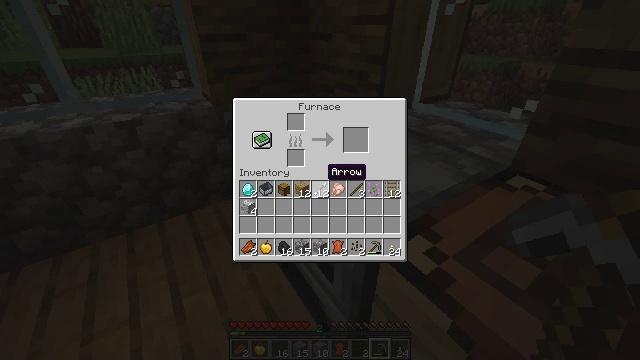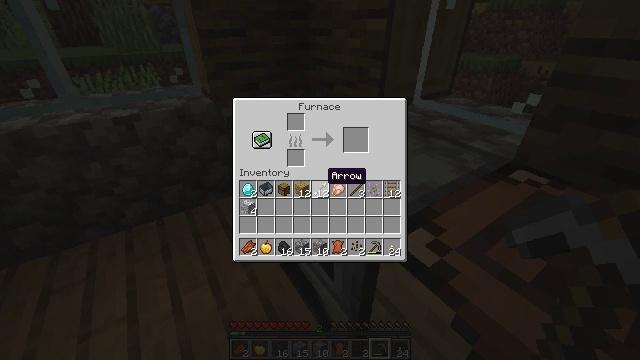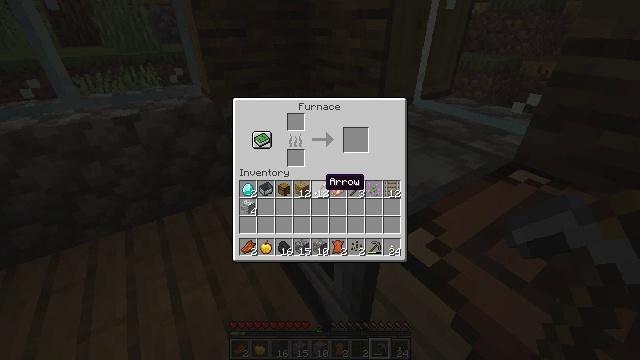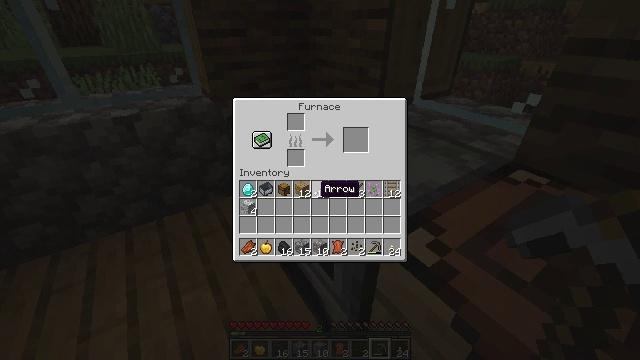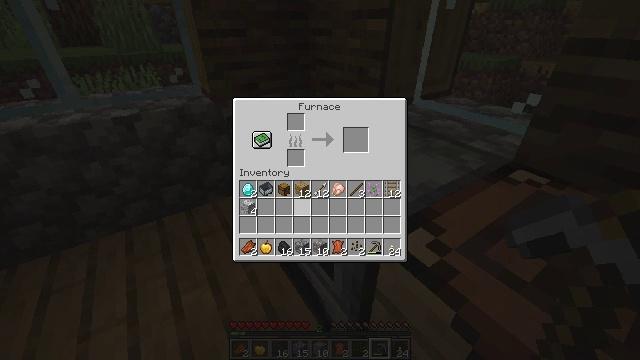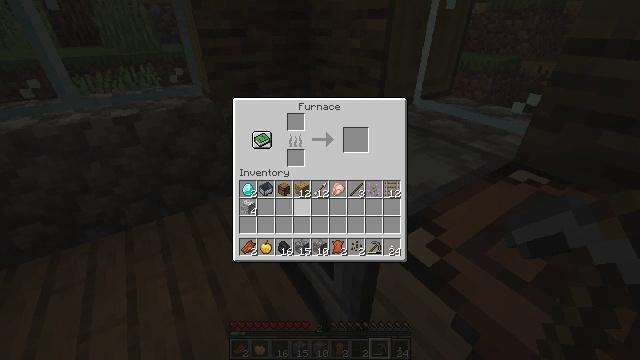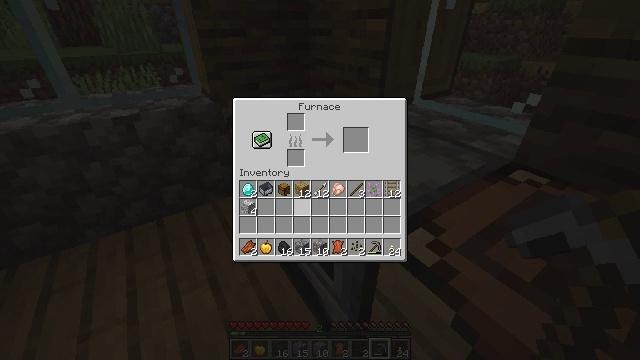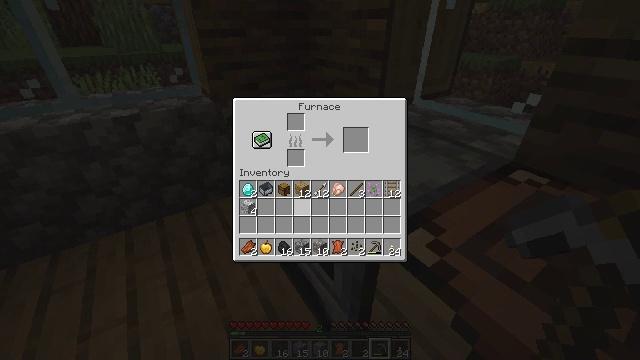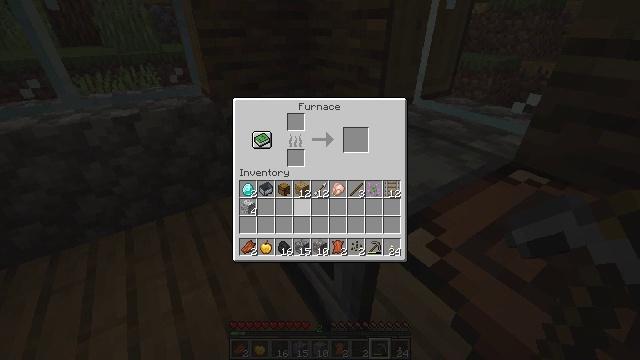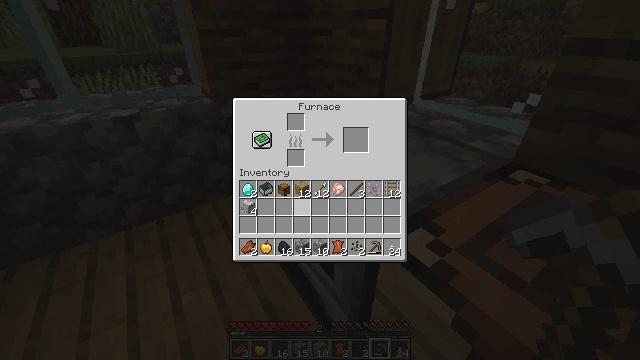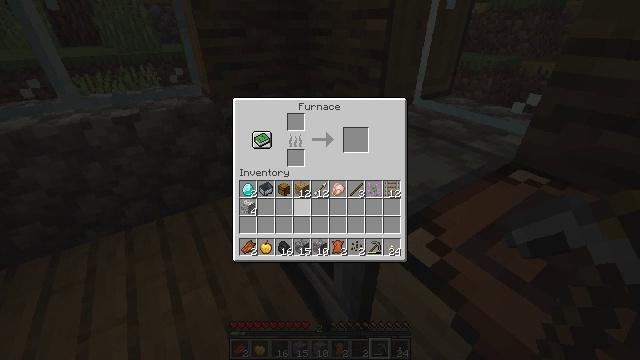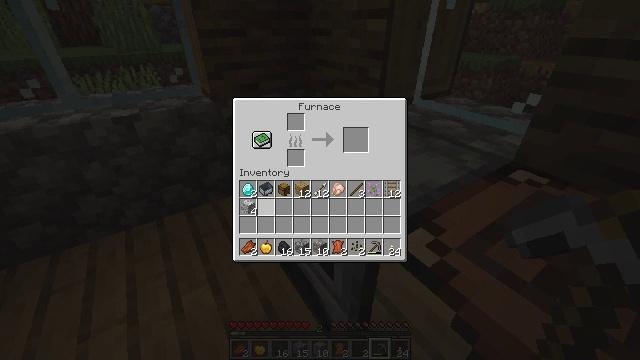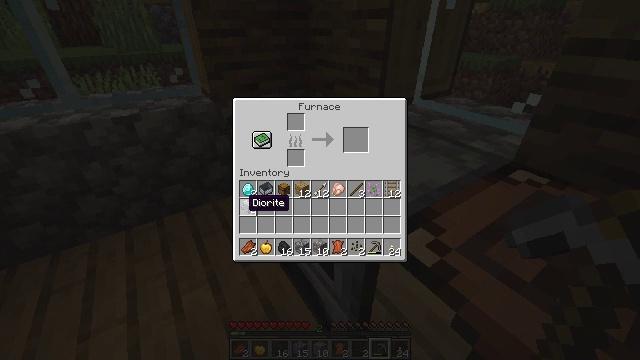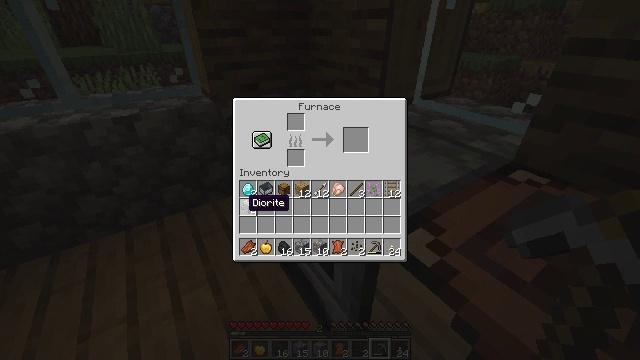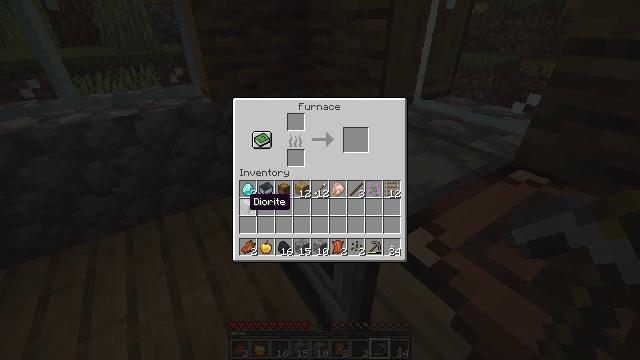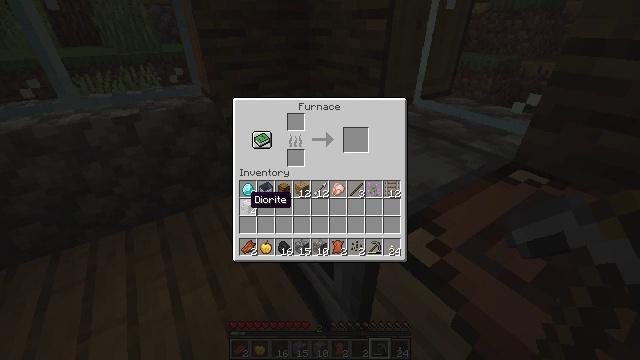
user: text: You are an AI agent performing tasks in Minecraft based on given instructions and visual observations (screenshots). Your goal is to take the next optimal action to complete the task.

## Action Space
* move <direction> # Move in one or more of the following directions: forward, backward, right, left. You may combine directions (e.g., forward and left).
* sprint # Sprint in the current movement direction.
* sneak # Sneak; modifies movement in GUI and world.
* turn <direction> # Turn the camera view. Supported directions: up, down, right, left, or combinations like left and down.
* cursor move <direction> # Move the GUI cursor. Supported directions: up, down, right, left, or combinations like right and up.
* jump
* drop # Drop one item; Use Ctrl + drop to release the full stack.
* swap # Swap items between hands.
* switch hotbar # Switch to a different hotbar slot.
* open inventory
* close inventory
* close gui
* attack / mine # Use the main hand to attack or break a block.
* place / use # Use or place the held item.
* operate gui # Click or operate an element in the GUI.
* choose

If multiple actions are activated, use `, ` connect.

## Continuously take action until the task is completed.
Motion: motion action
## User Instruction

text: Collect oak stairs from a structure.
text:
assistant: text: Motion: no_op
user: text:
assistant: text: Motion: no_op
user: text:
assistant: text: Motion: turn down
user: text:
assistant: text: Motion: no_op
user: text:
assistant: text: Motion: no_op
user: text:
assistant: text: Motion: no_op
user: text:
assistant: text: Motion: no_op
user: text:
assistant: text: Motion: no_op
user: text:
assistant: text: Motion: no_op
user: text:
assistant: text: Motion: turn left
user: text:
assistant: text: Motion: turn left
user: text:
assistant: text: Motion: turn left
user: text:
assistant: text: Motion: no_op
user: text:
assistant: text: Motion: no_op
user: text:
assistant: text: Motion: no_op
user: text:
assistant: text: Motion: no_op
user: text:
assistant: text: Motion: no_op
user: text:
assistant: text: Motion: no_op
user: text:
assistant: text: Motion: no_op
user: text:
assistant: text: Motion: no_op
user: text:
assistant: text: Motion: no_op
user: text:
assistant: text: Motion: no_op
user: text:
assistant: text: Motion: no_op
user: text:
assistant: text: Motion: no_op
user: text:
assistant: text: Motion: no_op
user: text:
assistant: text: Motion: turn right
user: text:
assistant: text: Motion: turn right
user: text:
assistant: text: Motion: no_op
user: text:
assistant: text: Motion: turn down
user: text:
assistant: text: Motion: turn right and down